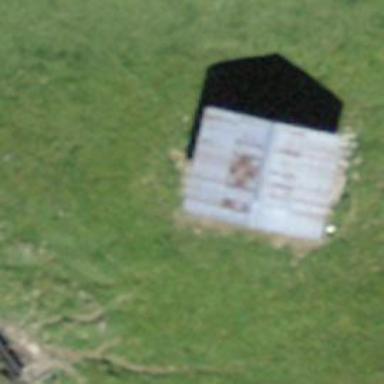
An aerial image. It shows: Farm auxiliary building.